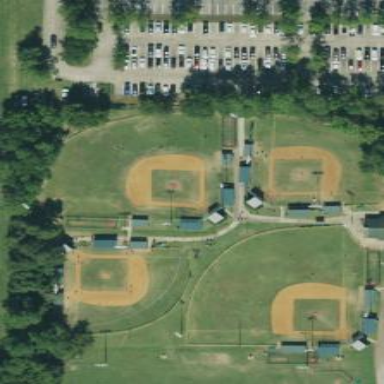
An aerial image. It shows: Baseball pitch for leisure land activities.